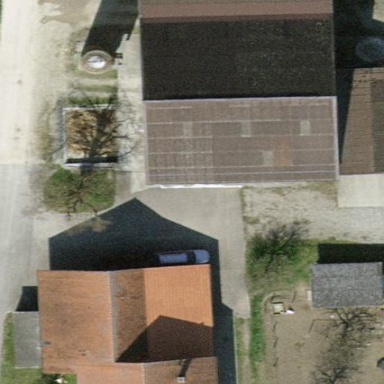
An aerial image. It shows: Farmyard area.